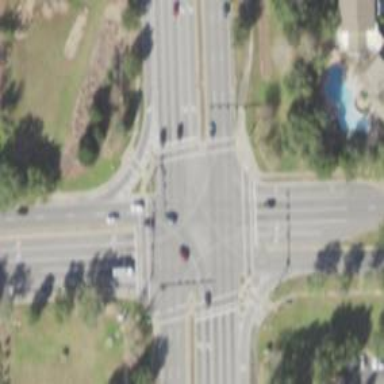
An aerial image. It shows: Marked crossing on the road.